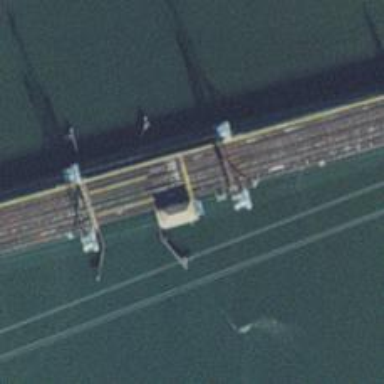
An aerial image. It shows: Bascule movable railway bridge with electrified contact line.